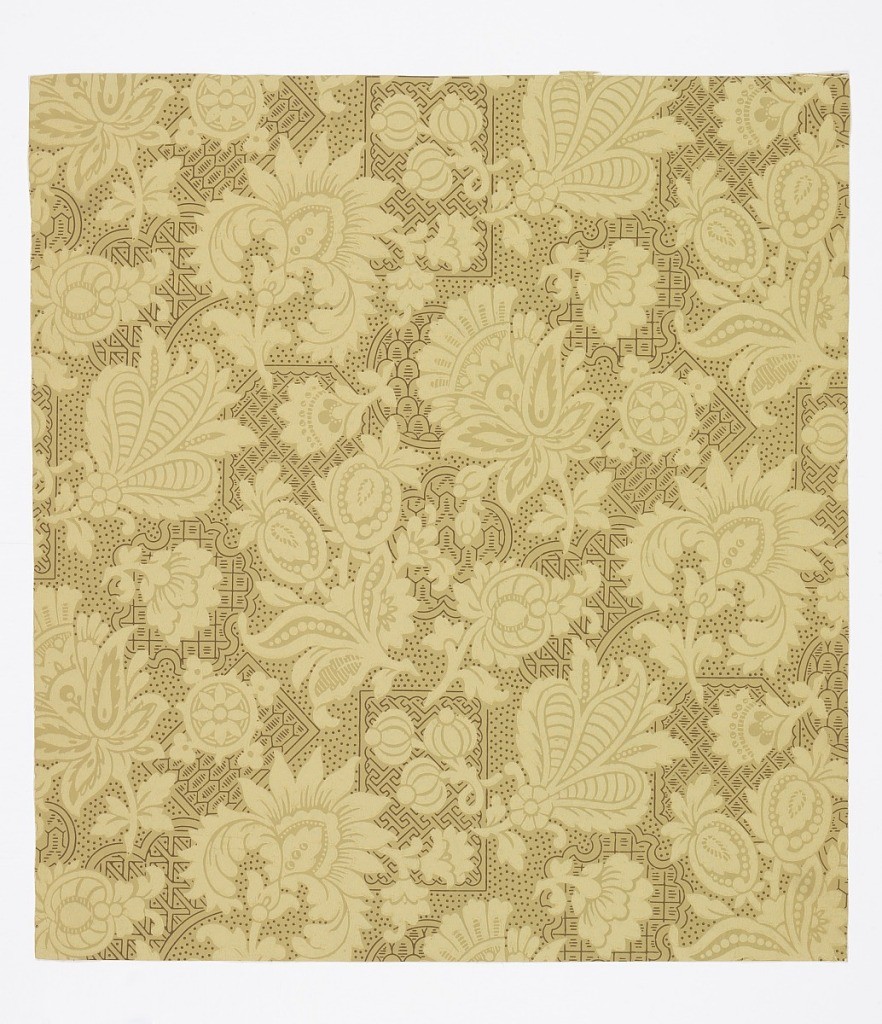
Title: Sidewall
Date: ca. 1880
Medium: Machine-printed paper
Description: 1970-26-4-cdd: Aesthetic or Anglo-Japanesque pattern with overlap...;     1970-26-4-cw: All-over Aesthetic pattern of enlarged, highly-sty...